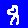
Digit: 8